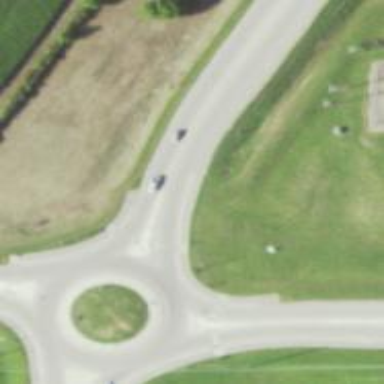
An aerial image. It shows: Marked crossing on asphalt cycleway road.